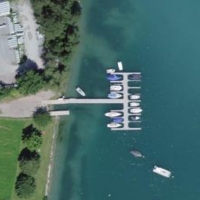
EUNIS habitat code: 14
Species observed at this site:
Podarcis muralis